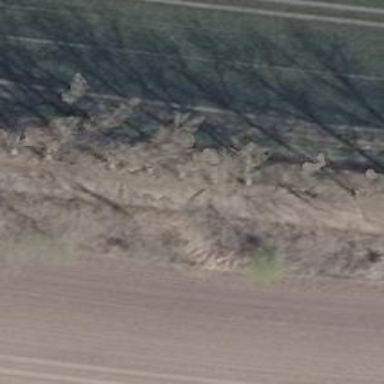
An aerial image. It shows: Row of trees in natural setting.